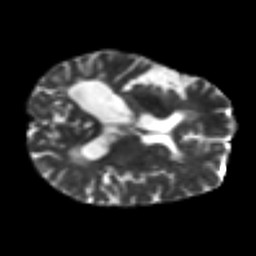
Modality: T2w
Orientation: axial
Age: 54
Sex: female
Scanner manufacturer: siemens
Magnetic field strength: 3 T
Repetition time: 7.3 s
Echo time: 0.087 s